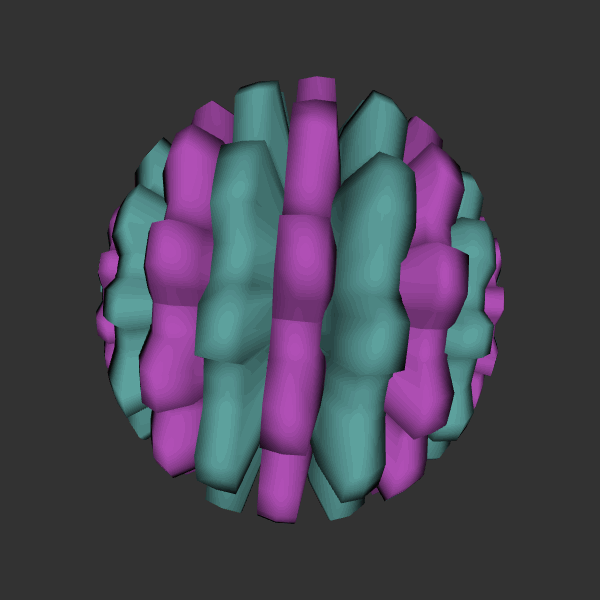
Background: dark